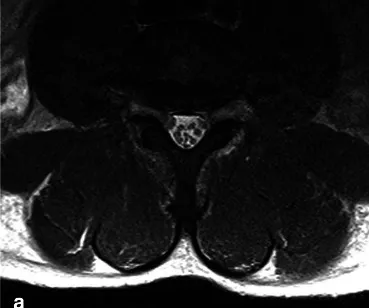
Axial T2-weighted MR images of the lumbosacral spine (a, b), demonstrating mild hypertrophy of the spinal nerve roots. Mild prominence of the lumbosacral plexus bilaterally is also shown (arrows). Note the distended urinary bladder with a trabeculated wall (asterisk).
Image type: radiology (mri)